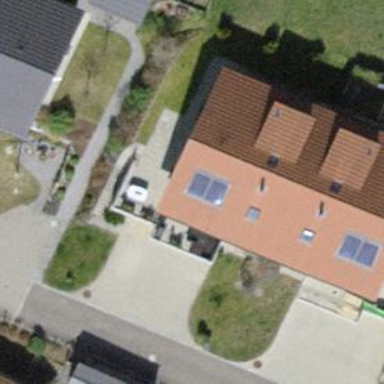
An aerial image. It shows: Semidetached house with gabled roof.